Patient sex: F
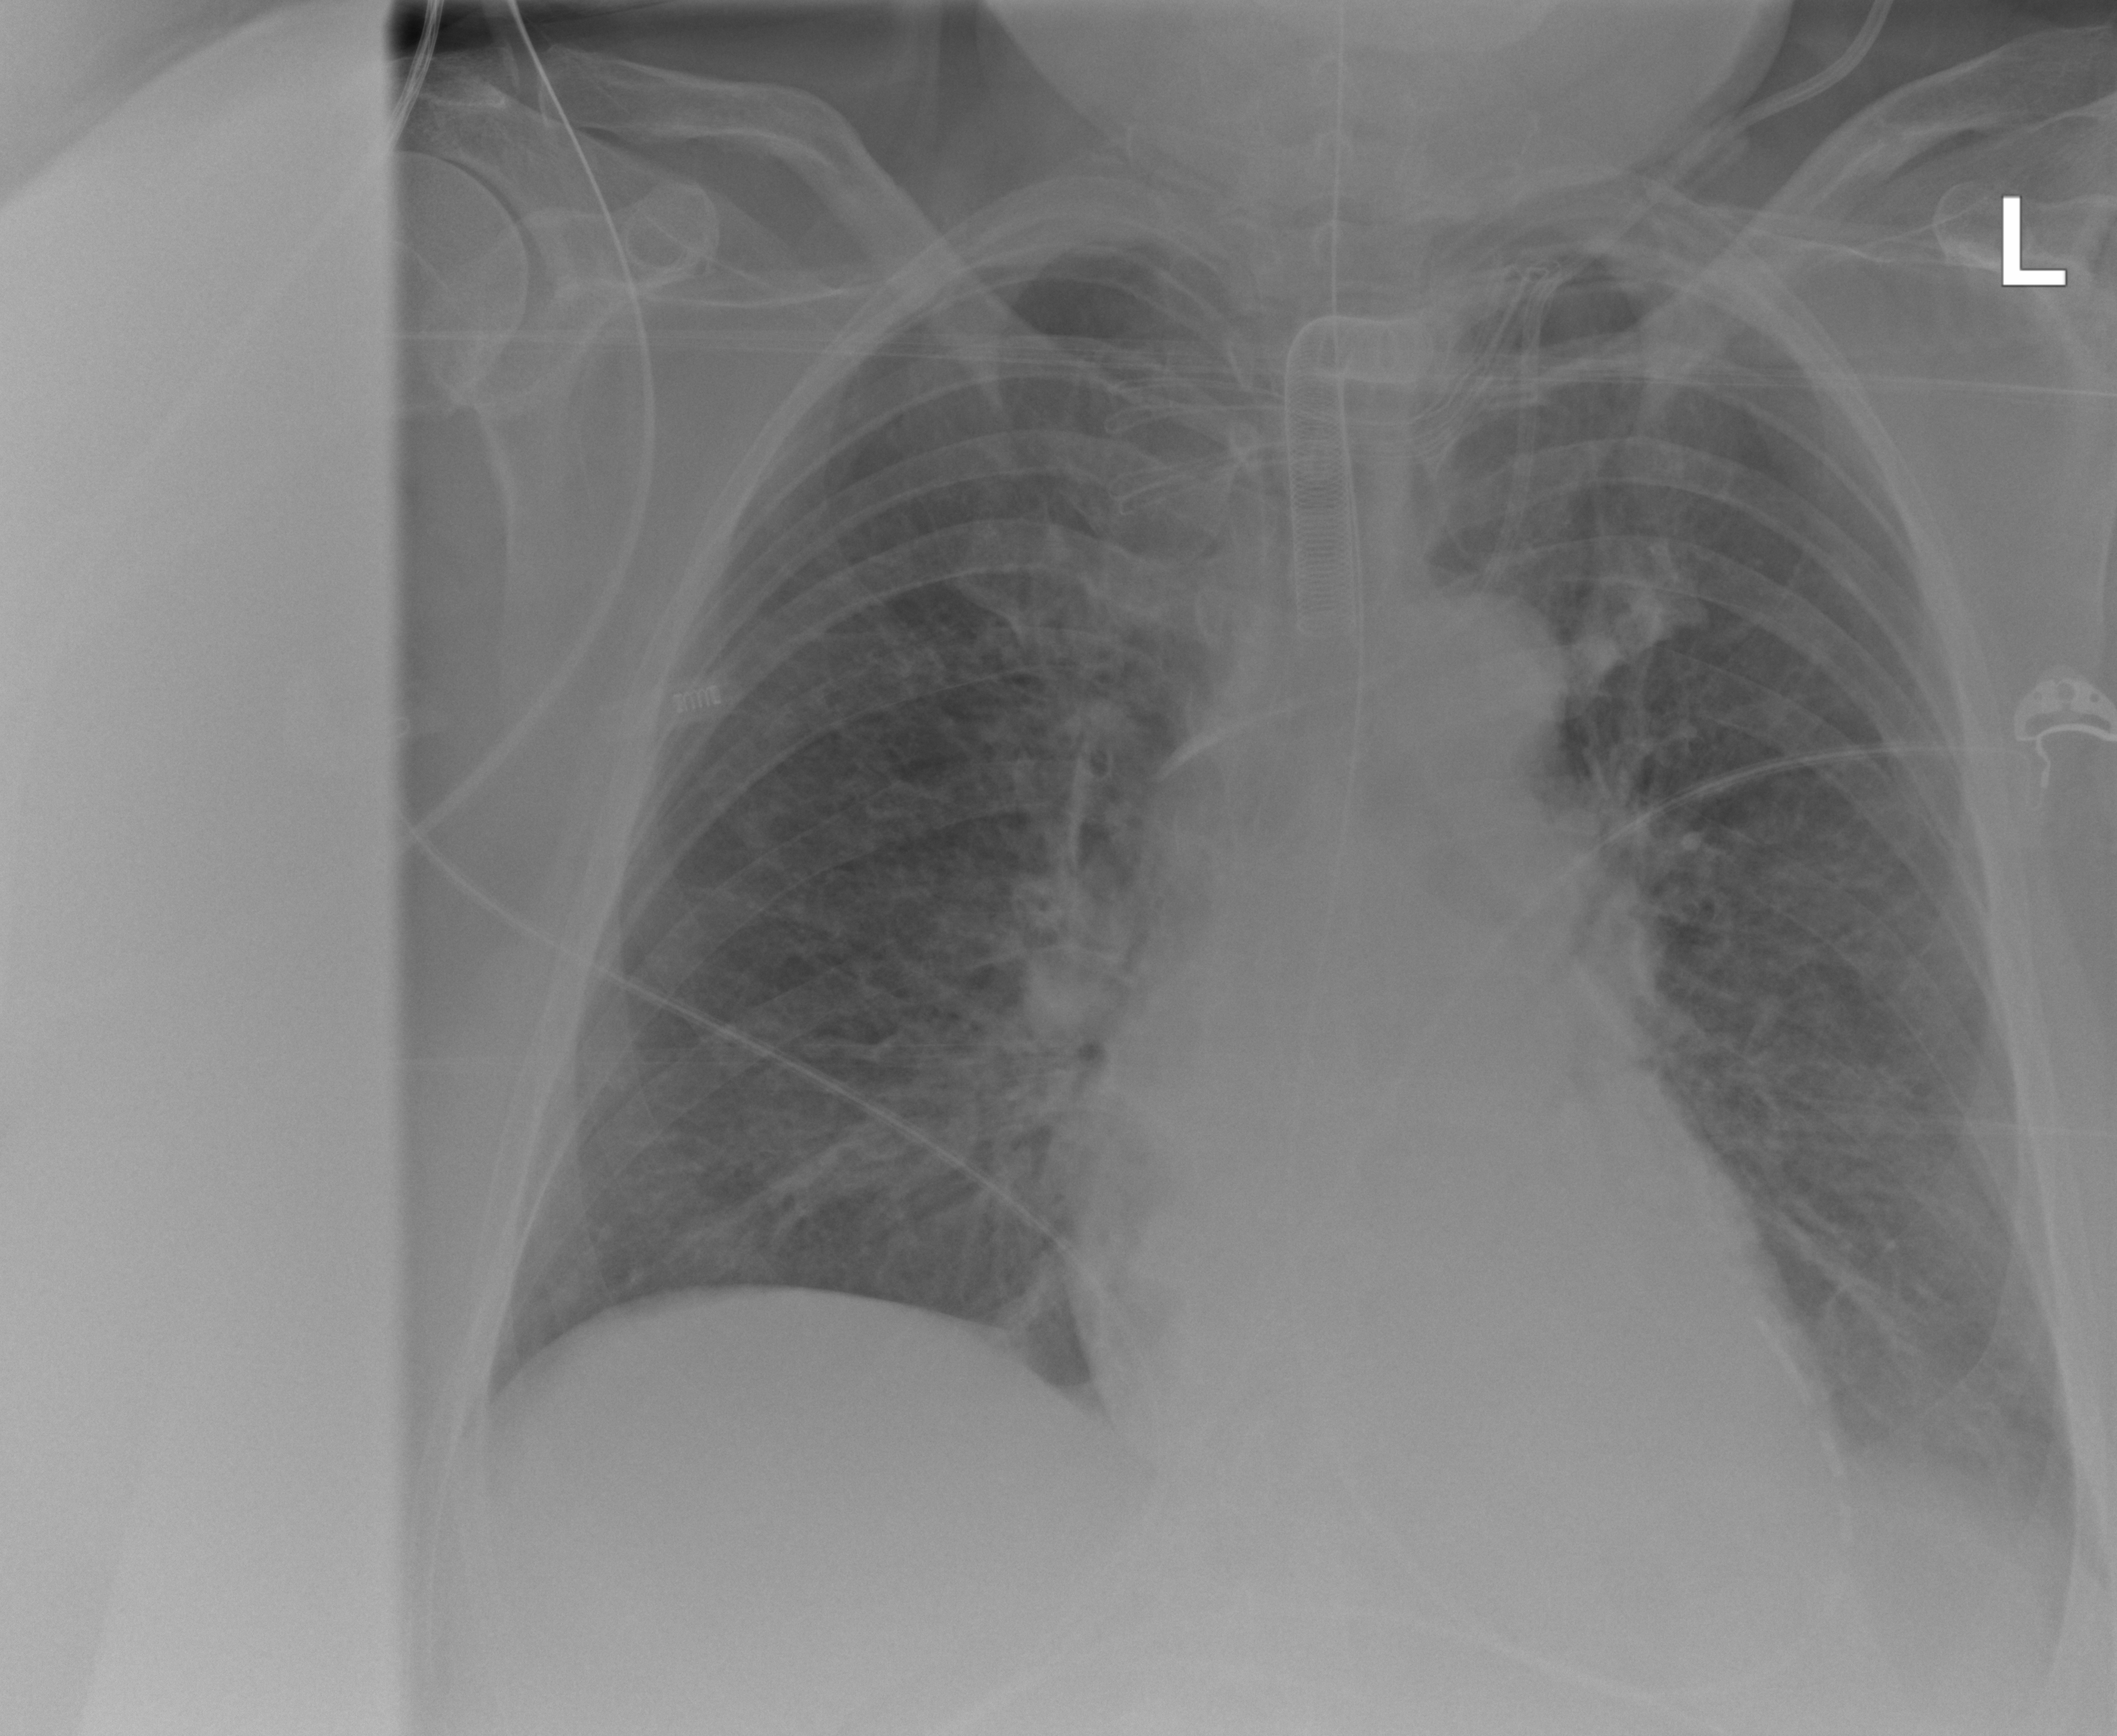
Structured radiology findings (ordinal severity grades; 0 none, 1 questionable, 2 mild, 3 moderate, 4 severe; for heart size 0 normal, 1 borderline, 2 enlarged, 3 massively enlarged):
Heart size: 0
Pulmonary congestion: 2
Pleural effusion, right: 0
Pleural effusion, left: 2
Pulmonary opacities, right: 0
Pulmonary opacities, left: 0
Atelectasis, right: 1
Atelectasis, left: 2